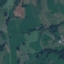
Label: Pasture